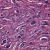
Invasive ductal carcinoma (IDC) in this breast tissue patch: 1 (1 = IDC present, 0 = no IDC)